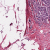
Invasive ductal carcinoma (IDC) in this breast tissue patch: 1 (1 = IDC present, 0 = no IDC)